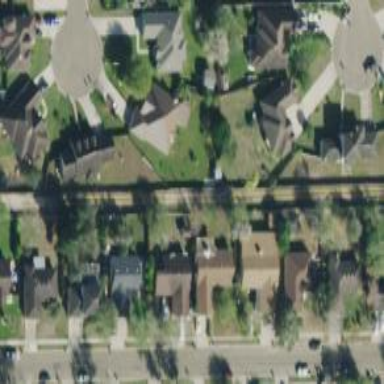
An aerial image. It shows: Alley classified as service road.